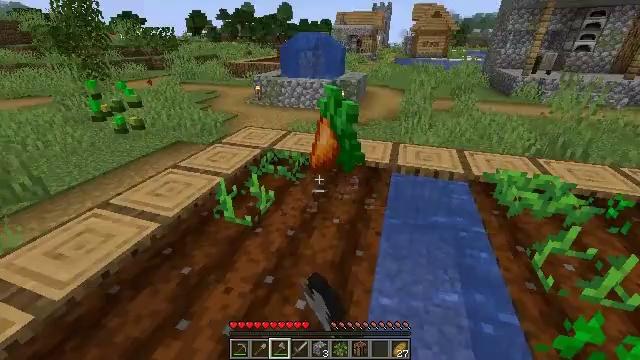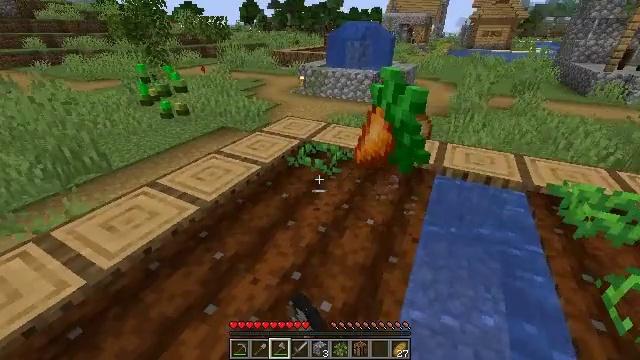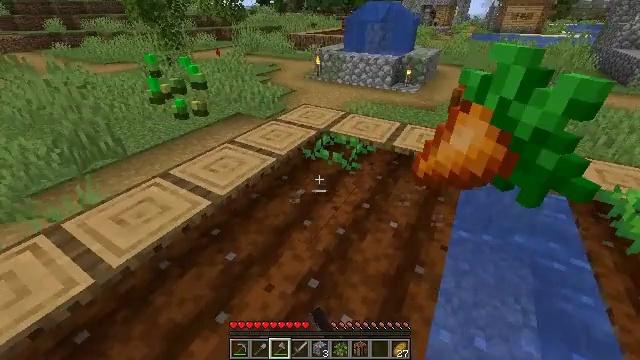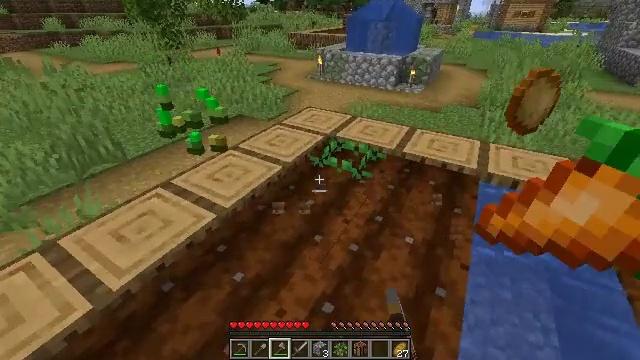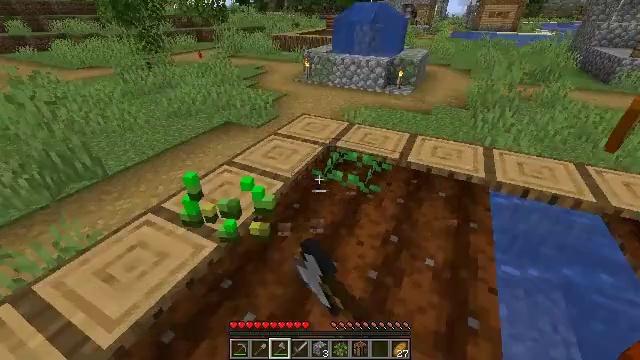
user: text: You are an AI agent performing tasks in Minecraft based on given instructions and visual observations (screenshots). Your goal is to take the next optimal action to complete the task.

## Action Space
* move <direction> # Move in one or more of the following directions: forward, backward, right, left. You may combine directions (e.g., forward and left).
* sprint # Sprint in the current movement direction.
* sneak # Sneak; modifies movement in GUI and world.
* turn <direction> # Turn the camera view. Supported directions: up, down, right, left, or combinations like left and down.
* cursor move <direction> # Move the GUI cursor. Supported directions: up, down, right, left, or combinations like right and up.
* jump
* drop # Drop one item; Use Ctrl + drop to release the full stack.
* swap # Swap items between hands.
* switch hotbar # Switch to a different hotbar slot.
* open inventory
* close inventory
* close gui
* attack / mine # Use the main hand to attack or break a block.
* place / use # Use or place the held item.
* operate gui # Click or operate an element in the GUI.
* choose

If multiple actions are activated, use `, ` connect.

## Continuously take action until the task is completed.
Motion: motion action
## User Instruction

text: Destroy the wheat to collect it.
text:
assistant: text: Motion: move forward and move left, turn left and down, attack / mine
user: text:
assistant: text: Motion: move forward and move left, turn left and down, attack / mine
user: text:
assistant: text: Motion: move forward and move left, attack / mine
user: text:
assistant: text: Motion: move forward and move left, turn right, attack / mine
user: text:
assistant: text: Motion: attack / mine